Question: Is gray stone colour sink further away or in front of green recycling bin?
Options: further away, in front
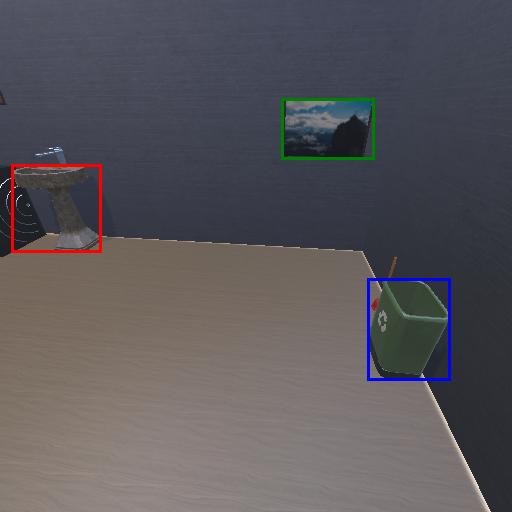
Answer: further away